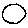
Label: circle